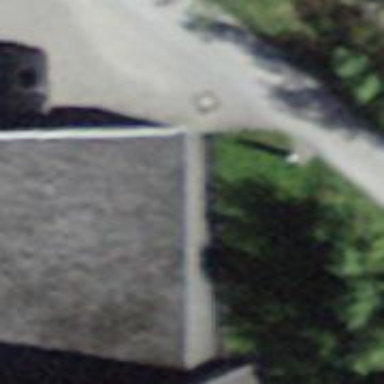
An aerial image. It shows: View of roof with edges.